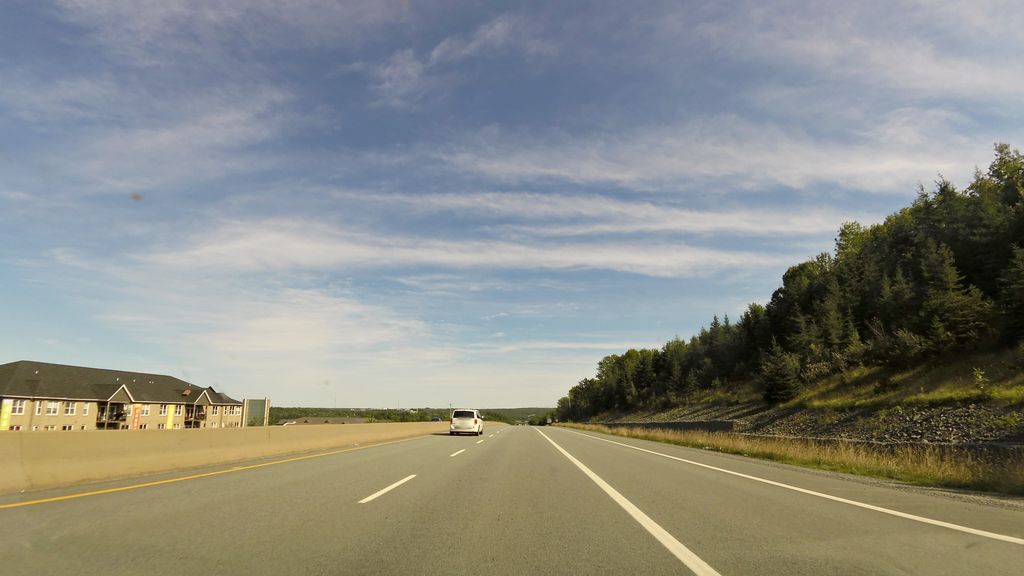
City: halifax